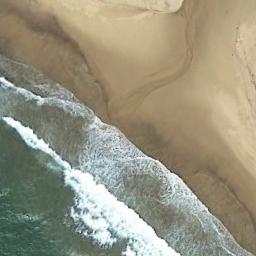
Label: beach